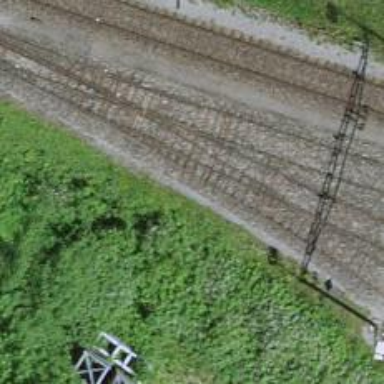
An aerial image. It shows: Railway switch.